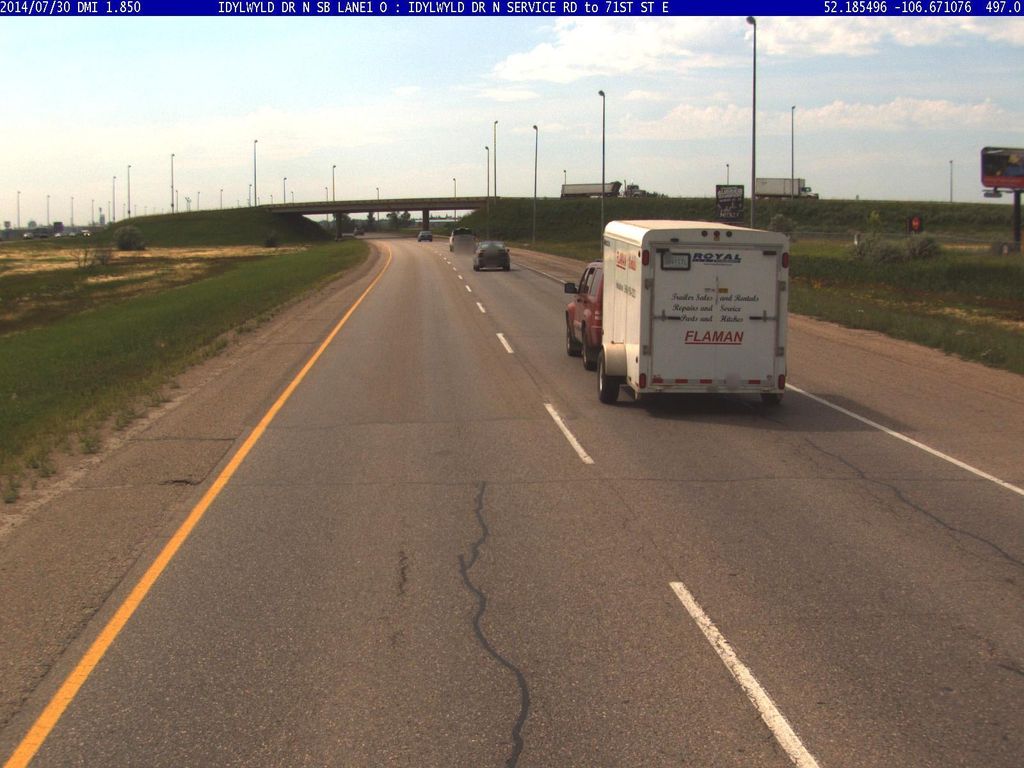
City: saskatoon